Chest X-ray. View position: PA
Patient age: 16
Patient sex: M
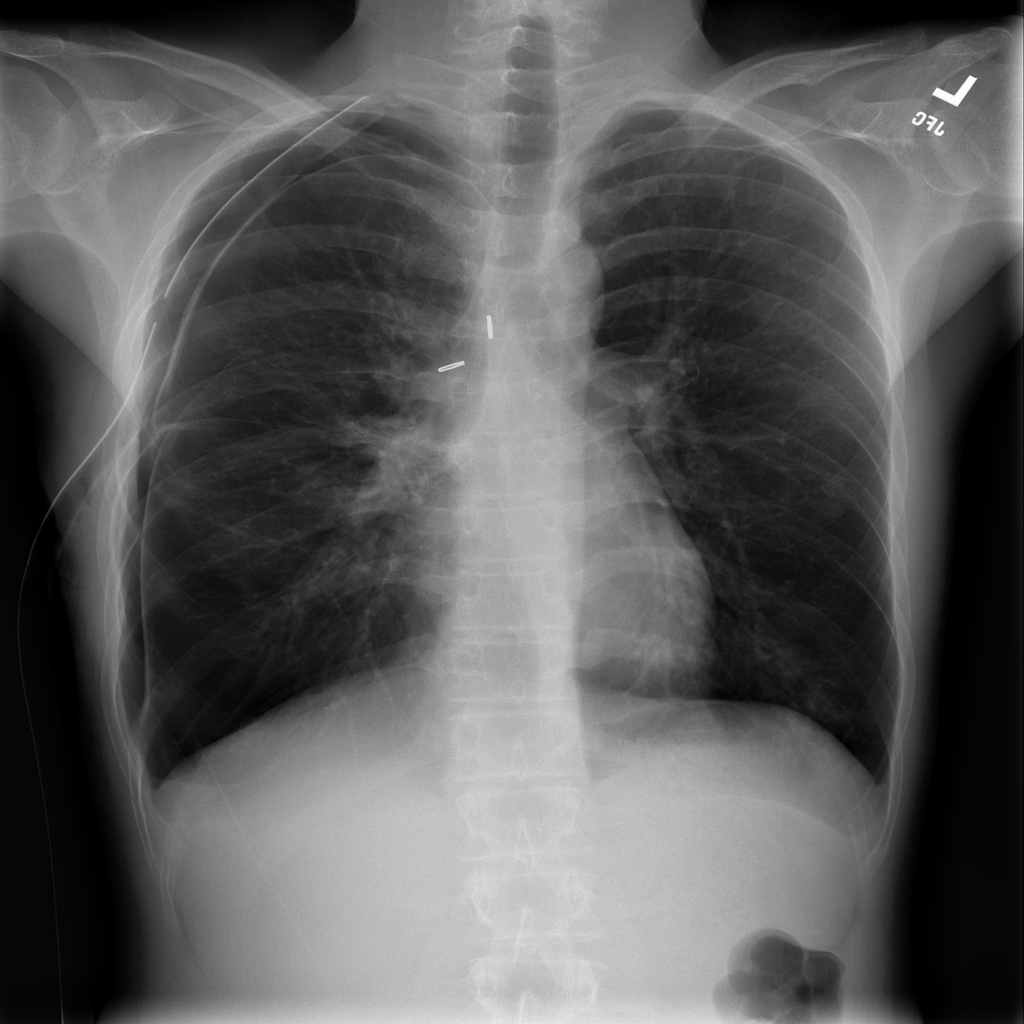
Finding: Pneumothorax